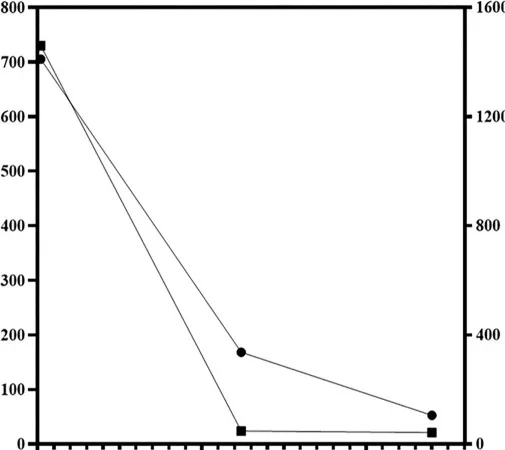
Timeline of laboratory results. (A) The cortisol and aldosterone concentrations plotted against time.
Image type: chart (chart)